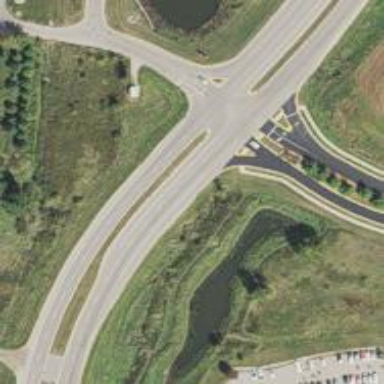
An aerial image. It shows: Secondary link road.